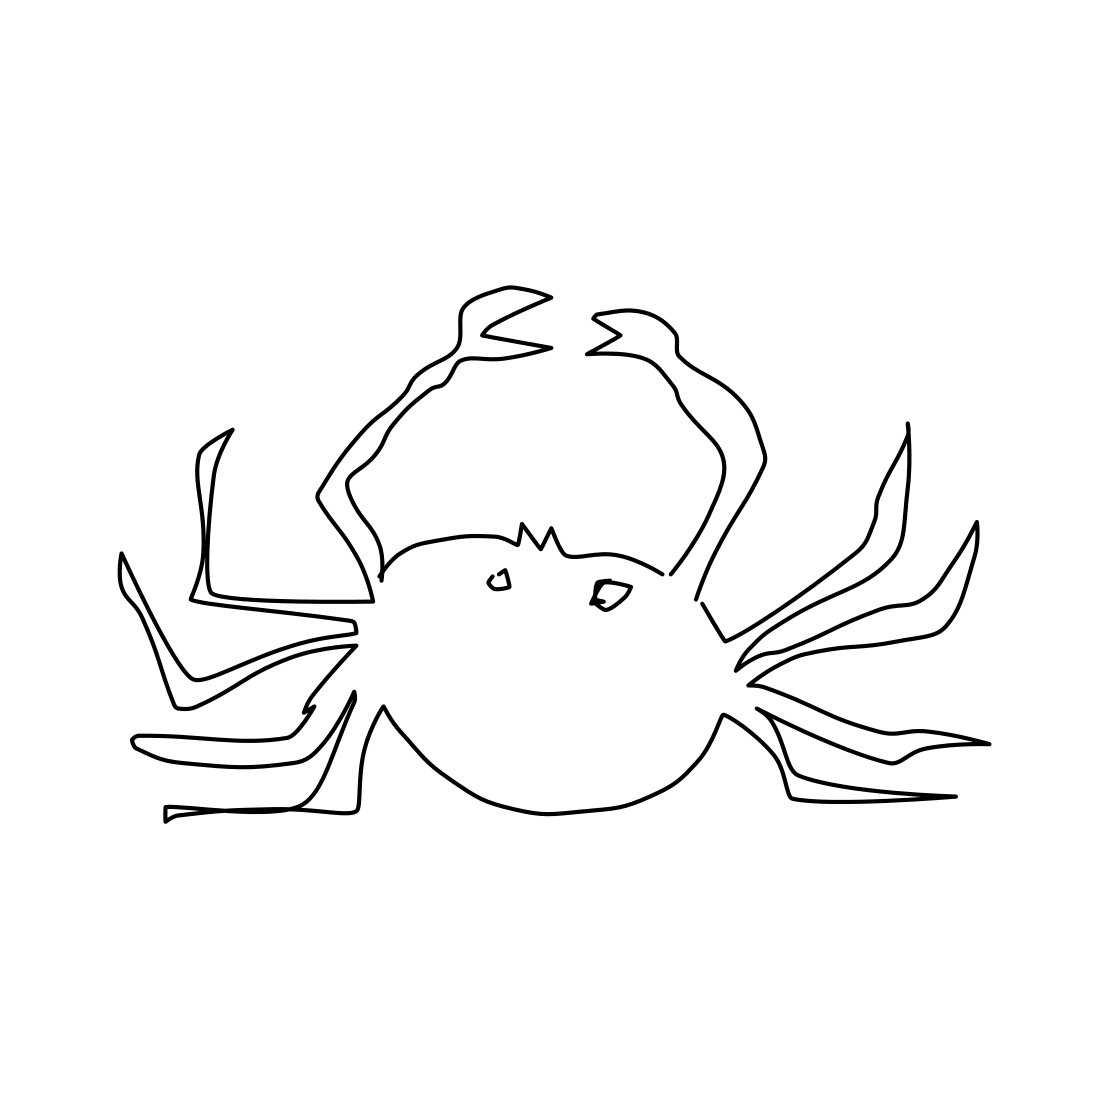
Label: crab